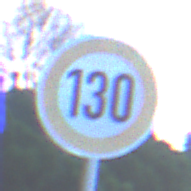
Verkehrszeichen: Geschwindigkeit130
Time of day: Dawn
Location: Outdoor (Urban)
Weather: PartlyCloudy
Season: NotSpecified
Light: Natural